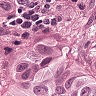
Metastatic tissue present: yes